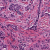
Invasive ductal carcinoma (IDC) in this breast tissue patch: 0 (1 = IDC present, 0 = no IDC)